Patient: sex F, age 82
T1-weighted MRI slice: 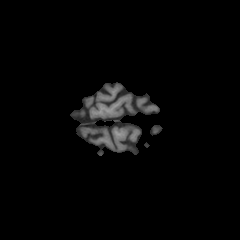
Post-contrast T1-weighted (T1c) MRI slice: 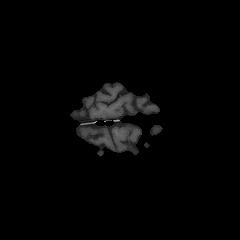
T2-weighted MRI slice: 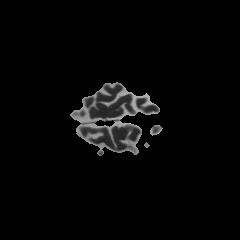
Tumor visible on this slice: no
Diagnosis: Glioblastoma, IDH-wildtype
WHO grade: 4